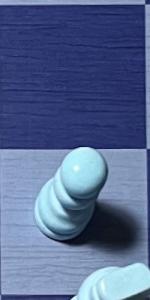
Label: Pawn_White